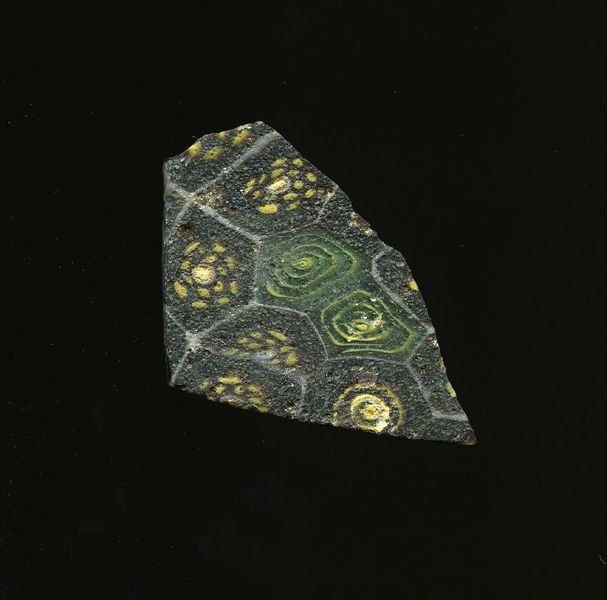
Titel: Mosaikglasfragment
Standort: Hamburg
Institution: Museum für Kunst und Gewerbe Hamburg
Schlagwörter: gelb, grün, glas, grau, mitte, ornament, linien, antike, technik, mosaik, flecken, wandschmuck, kaiserzeit, blumenornamente, bodenbeläge, frühe kaiserzeit, prinzipat, römische, millefiori, mittlere, späte